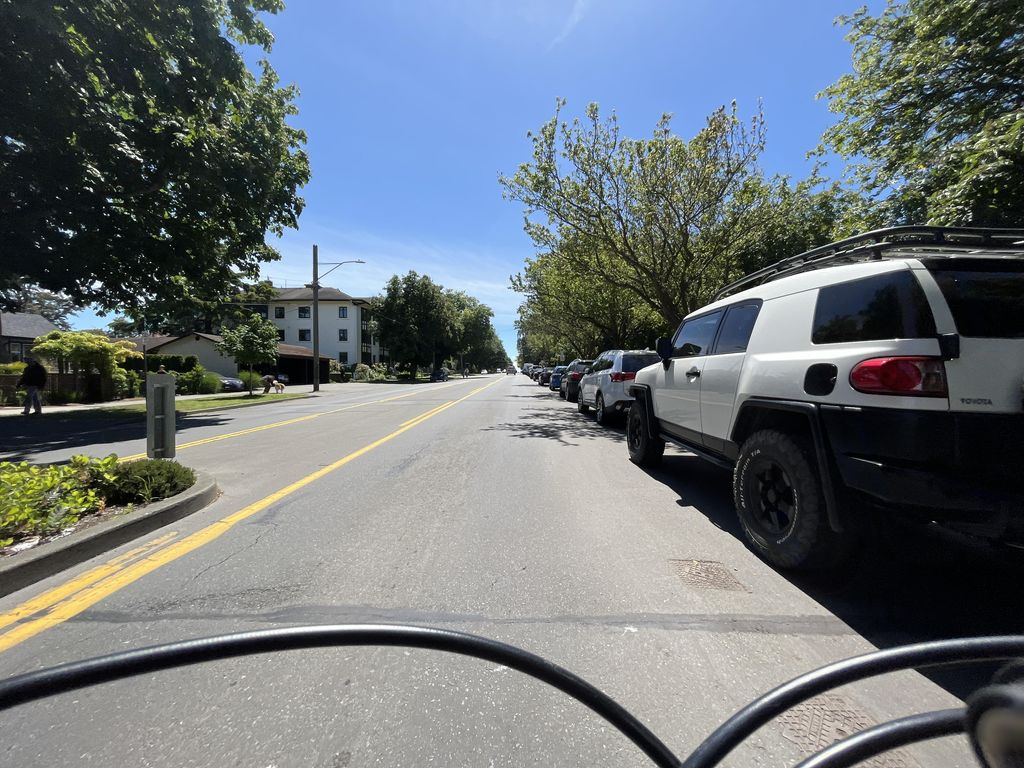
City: victoria